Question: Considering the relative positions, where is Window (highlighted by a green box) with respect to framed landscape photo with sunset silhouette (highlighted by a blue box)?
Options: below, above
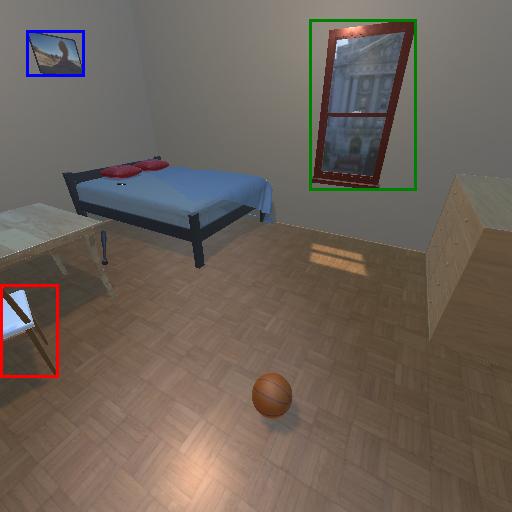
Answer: below